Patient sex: F
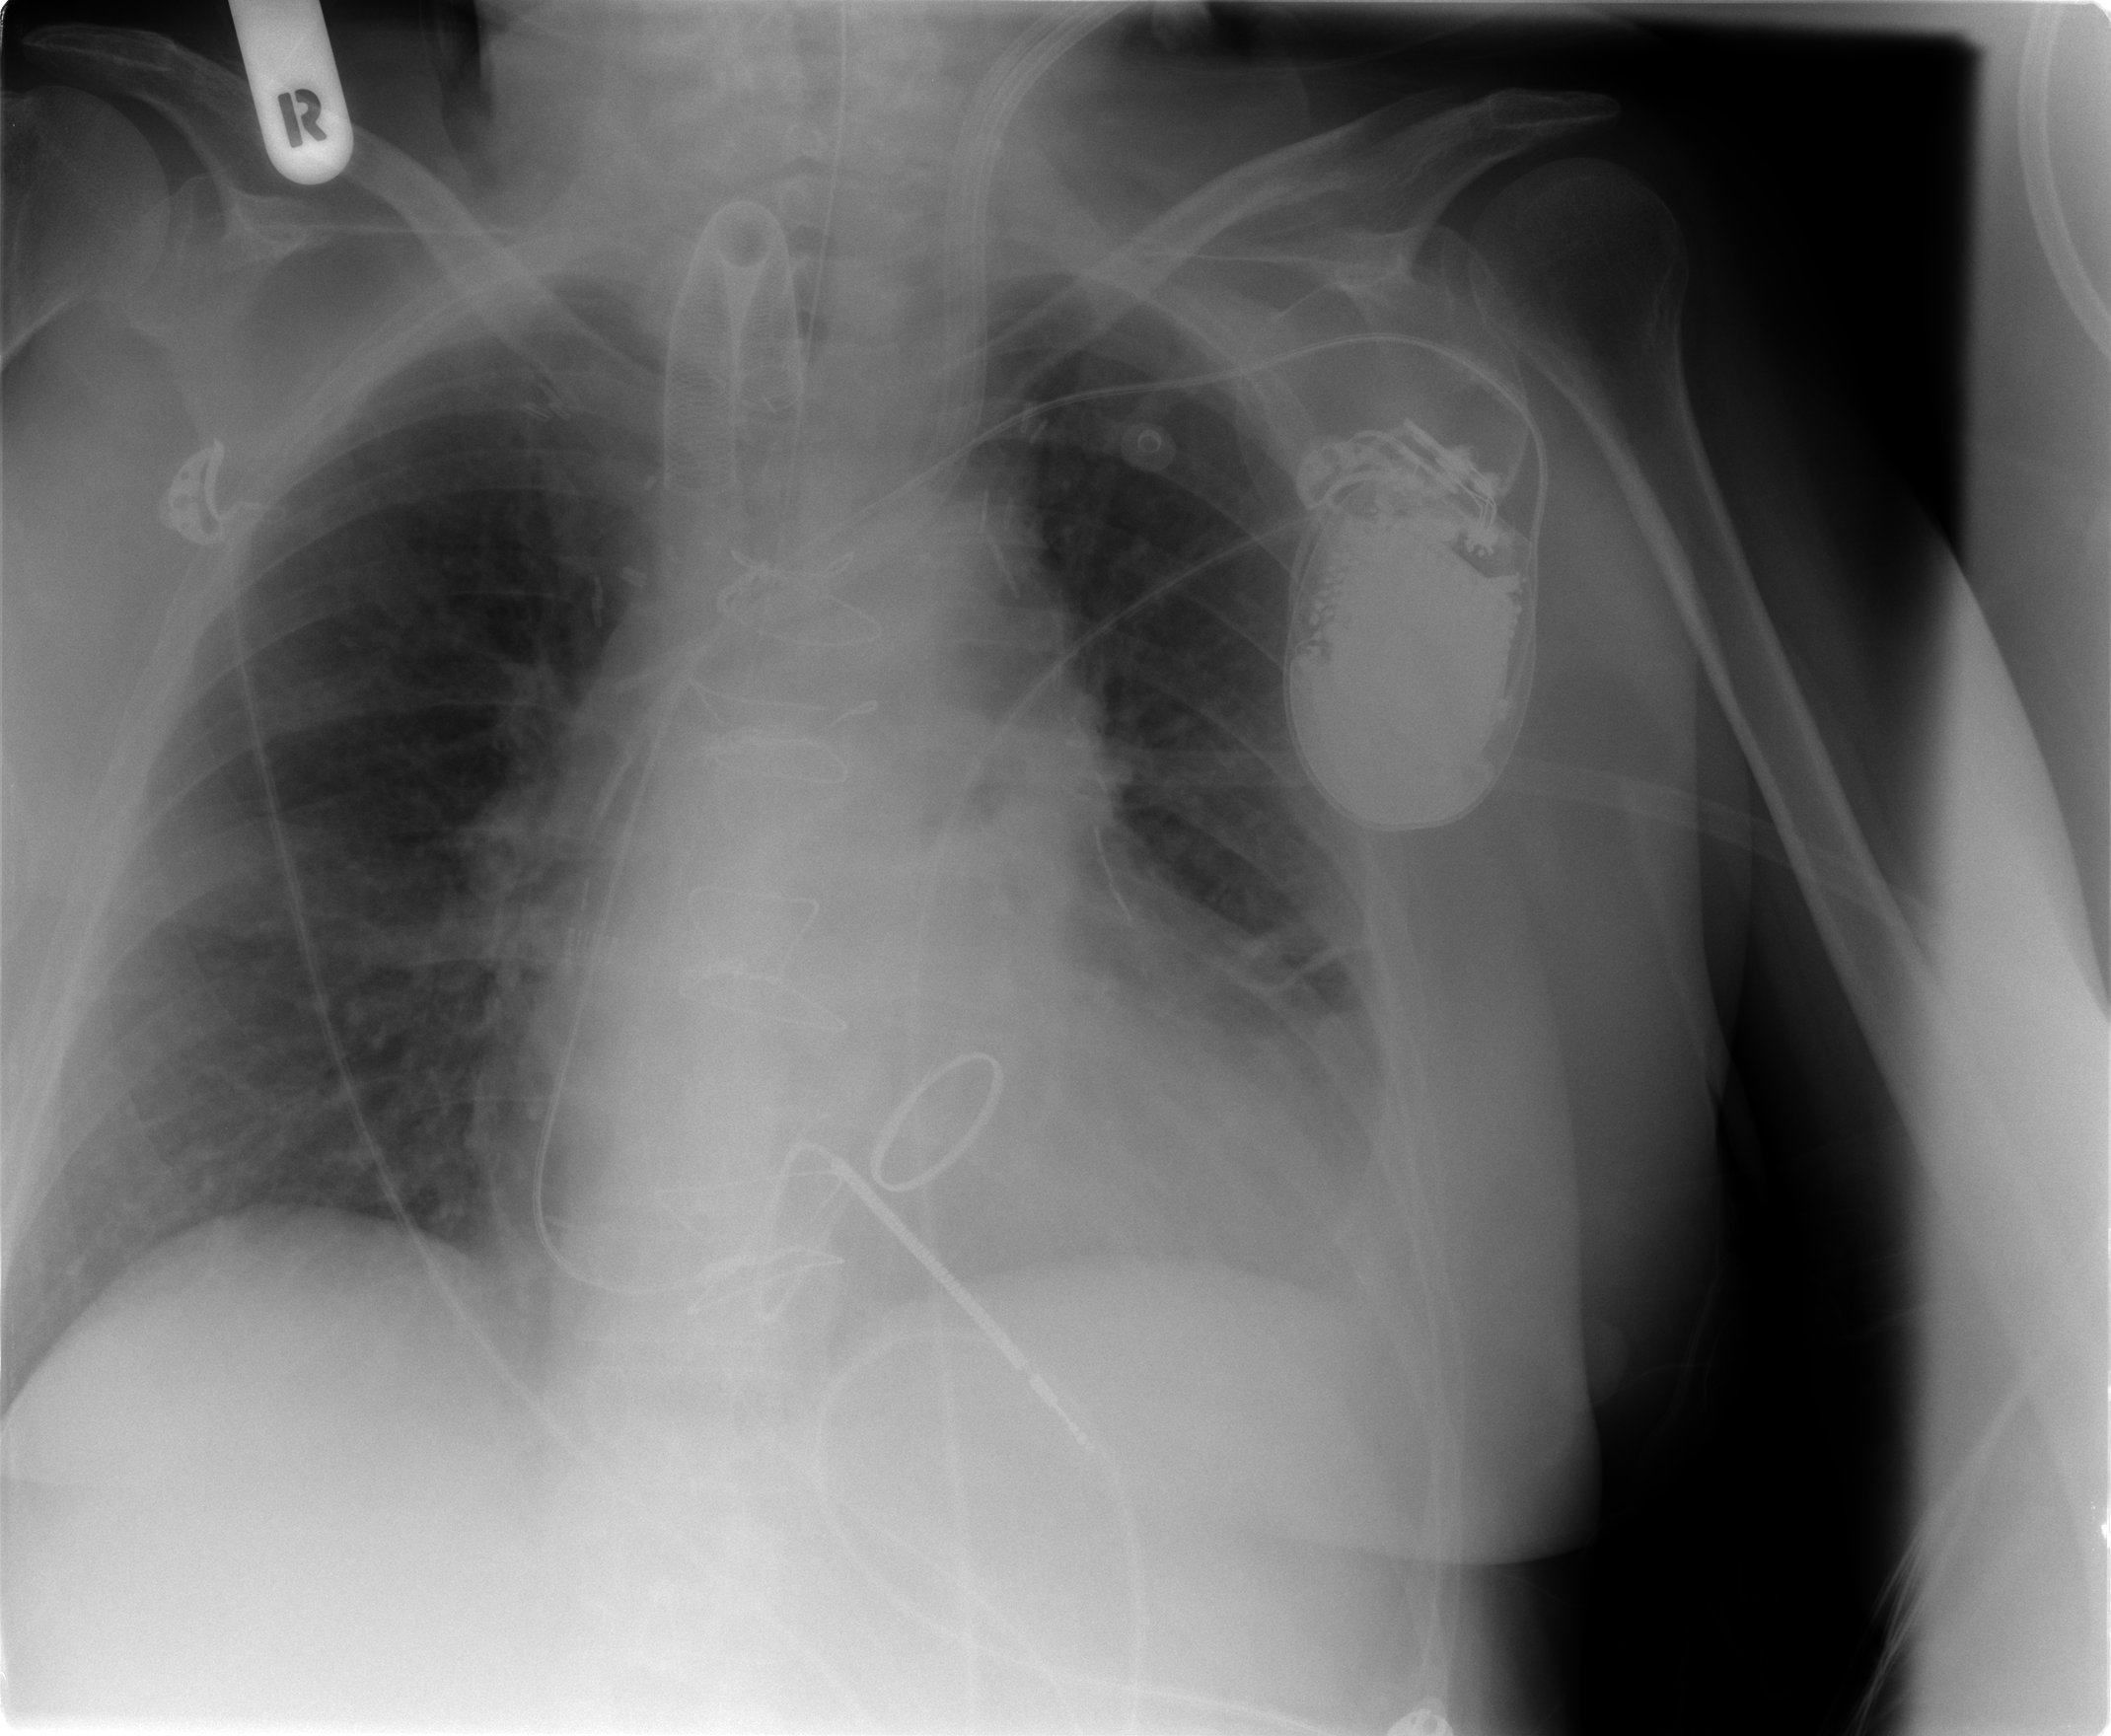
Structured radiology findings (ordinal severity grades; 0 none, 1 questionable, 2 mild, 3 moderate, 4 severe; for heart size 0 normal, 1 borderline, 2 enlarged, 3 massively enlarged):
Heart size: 2
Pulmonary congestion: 1
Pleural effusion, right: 0
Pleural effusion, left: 2
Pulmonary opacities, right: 0
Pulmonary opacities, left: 2
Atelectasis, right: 0
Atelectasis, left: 2